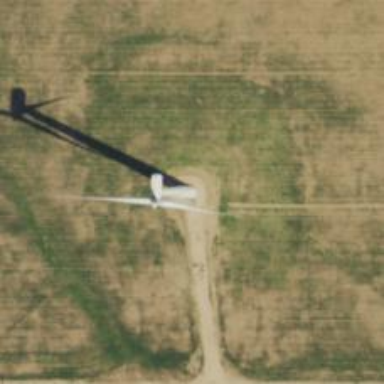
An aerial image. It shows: Wind generator powered by horizontal-axis wind turbine.